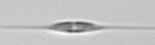
Label: Cylindrotheca